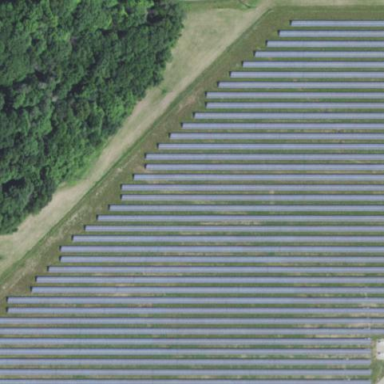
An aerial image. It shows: Solar power plant utilizing photovoltaic technology.